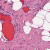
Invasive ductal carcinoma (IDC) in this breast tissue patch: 0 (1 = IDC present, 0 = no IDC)